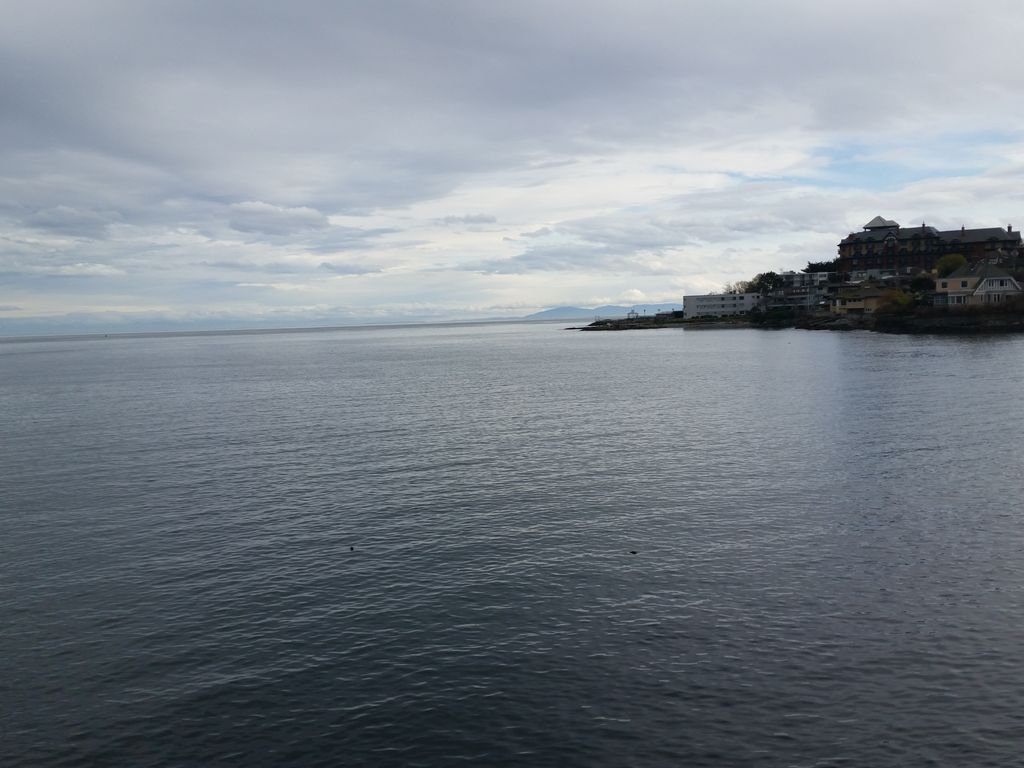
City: victoria